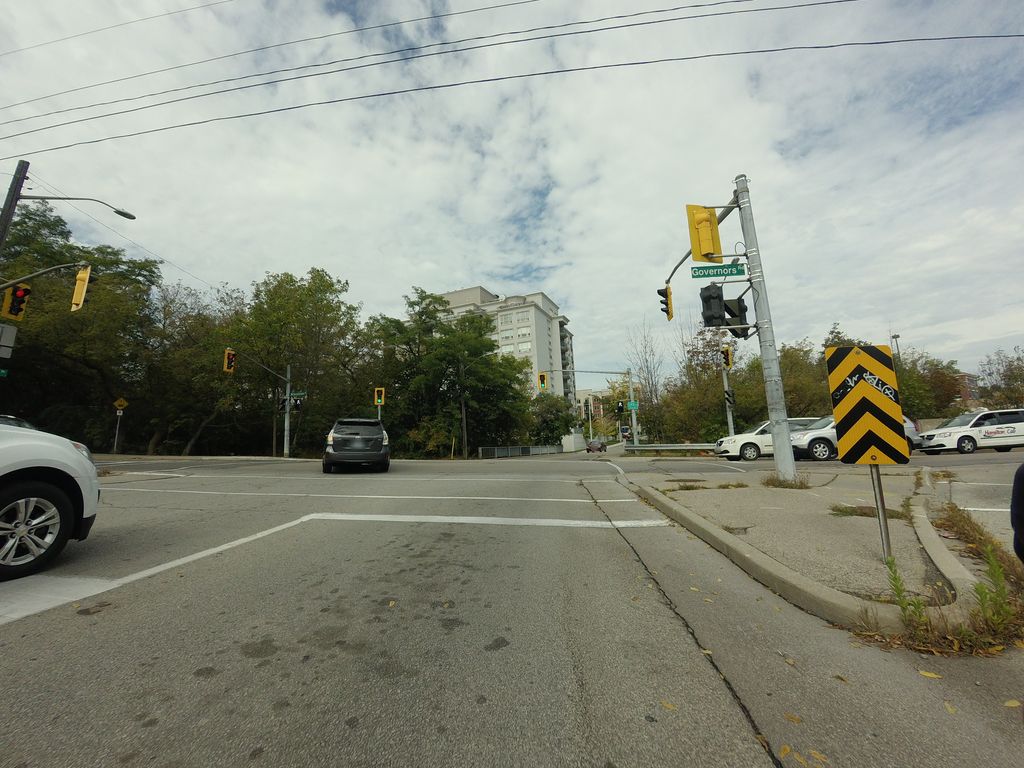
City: hamilton